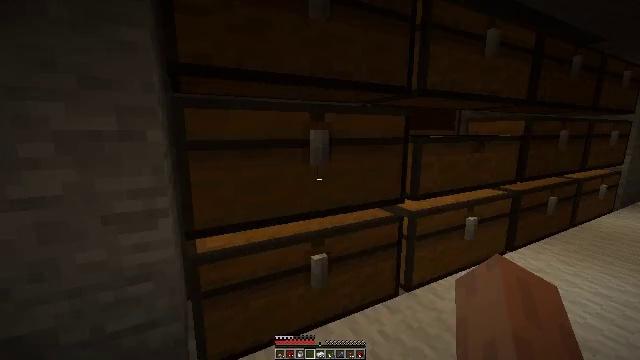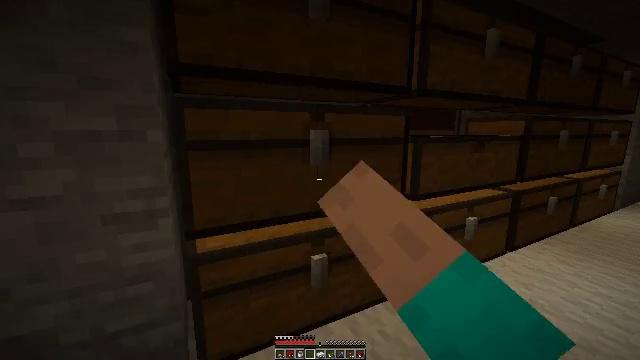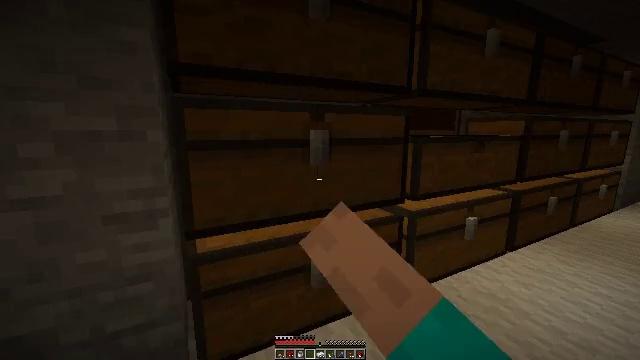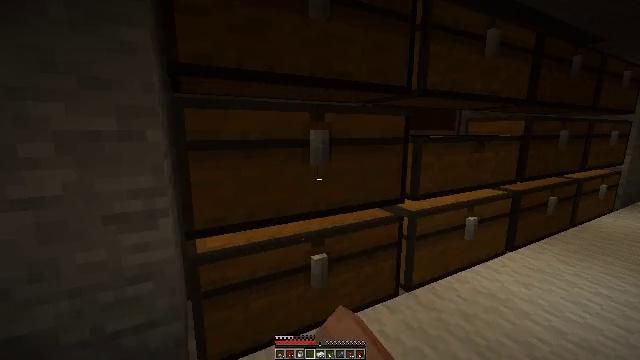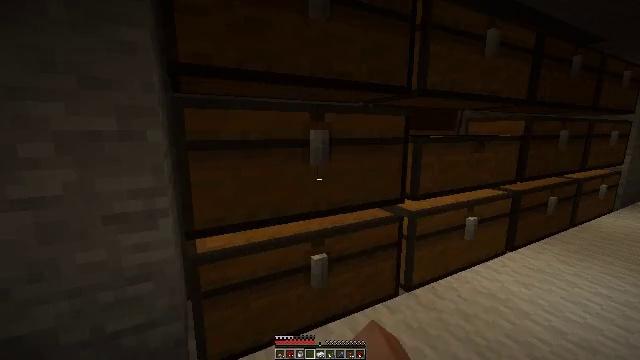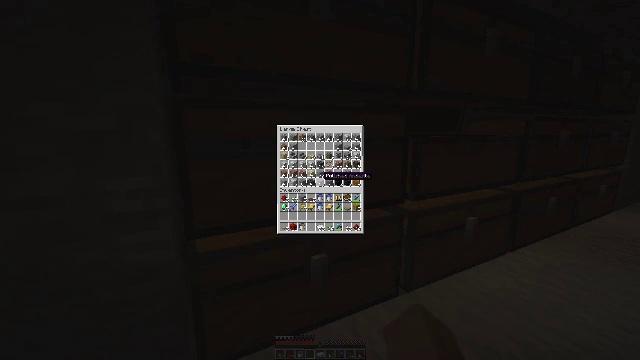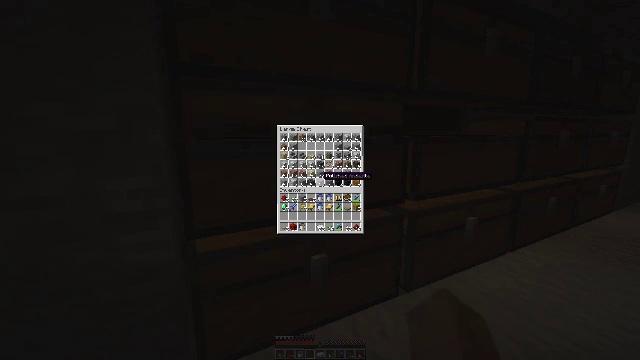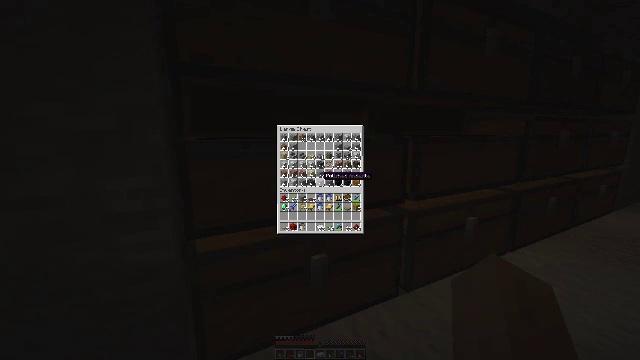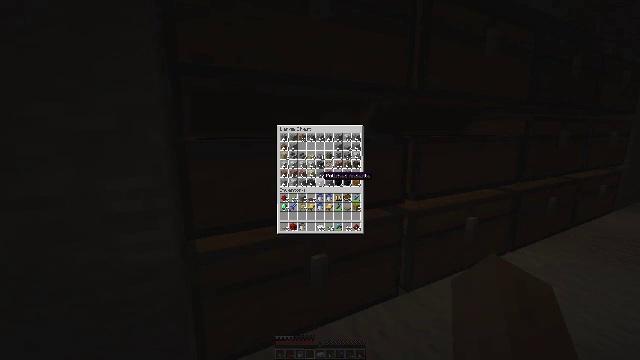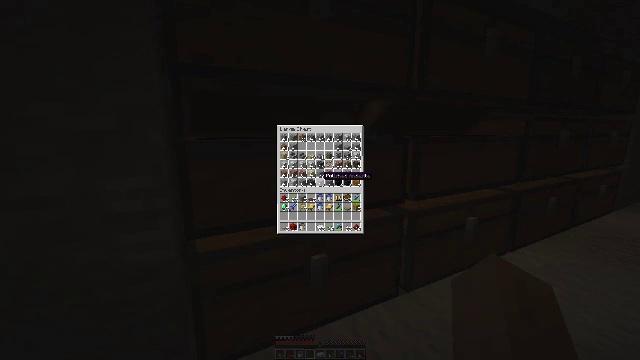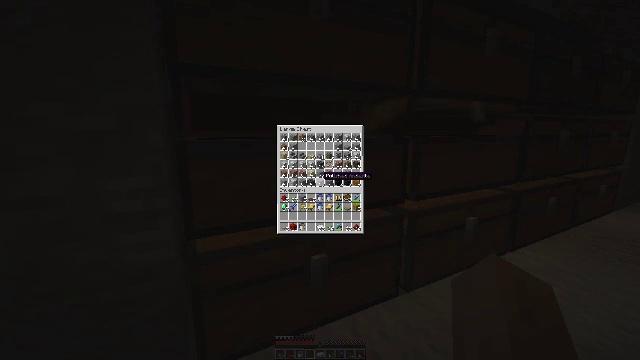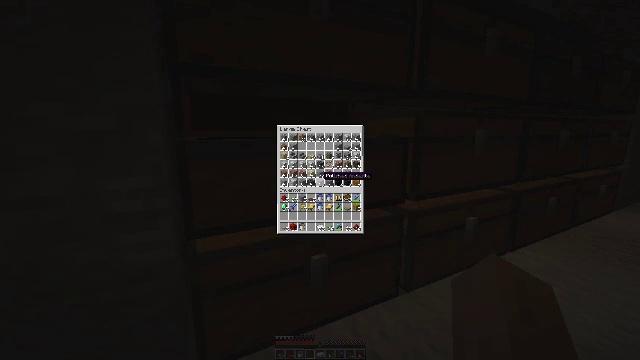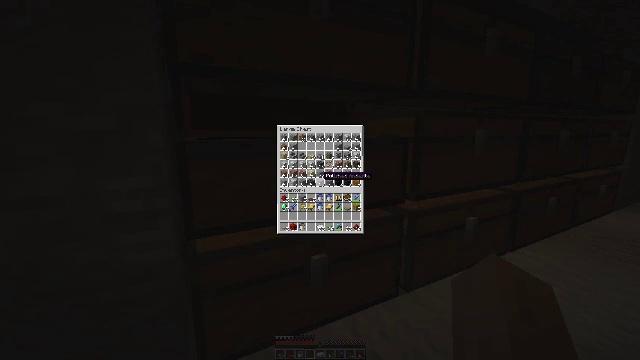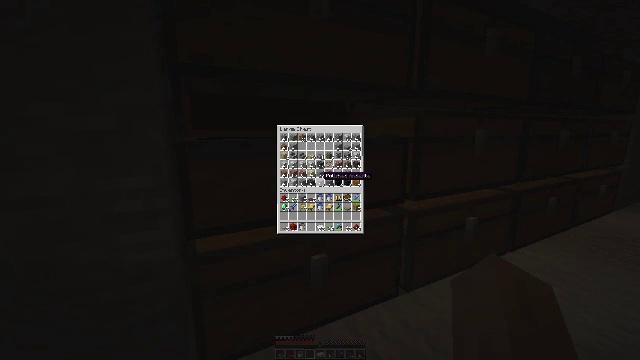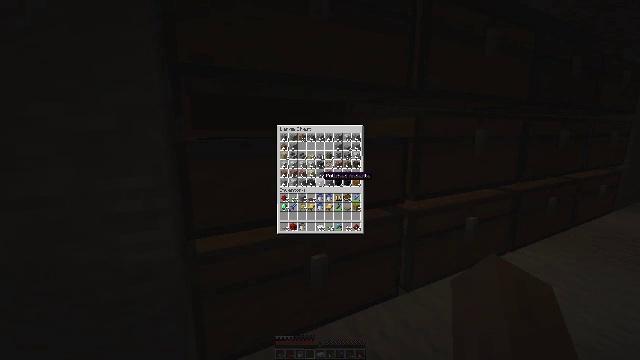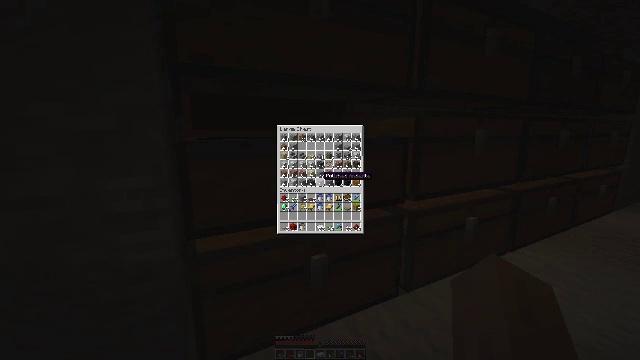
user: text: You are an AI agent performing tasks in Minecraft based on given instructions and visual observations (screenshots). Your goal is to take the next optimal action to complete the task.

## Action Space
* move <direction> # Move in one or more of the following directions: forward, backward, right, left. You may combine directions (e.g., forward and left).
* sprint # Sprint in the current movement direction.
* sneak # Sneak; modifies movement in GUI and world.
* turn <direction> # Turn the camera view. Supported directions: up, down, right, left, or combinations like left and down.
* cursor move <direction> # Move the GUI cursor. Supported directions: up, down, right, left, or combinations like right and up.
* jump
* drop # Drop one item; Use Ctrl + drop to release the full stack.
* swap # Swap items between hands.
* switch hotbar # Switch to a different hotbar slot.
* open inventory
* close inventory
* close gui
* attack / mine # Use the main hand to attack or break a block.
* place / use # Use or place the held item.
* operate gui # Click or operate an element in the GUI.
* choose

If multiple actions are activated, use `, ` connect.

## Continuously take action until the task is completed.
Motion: motion action
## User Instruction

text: Drop an iron ingot.
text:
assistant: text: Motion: use / place
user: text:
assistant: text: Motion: use / place
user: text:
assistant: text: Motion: use / place
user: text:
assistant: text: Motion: no_op
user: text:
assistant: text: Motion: no_op
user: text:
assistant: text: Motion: no_op
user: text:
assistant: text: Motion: no_op
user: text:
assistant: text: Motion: no_op
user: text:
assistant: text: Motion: no_op
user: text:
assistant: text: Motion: no_op
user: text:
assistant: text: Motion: no_op
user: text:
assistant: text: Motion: no_op
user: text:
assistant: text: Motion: no_op
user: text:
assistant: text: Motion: no_op
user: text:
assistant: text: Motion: no_op
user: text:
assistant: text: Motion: no_op
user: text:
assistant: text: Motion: no_op
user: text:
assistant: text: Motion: turn down
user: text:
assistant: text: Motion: turn right and down
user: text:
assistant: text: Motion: turn right and down
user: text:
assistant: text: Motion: no_op
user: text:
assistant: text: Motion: no_op
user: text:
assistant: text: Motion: no_op
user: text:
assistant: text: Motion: no_op
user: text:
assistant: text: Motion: no_op
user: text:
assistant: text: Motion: no_op
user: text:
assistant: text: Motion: no_op
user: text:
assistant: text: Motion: no_op
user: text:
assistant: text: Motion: no_op
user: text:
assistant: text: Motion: no_op